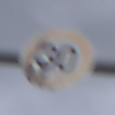
Verkehrszeichen: Geschwindigkeit30
Umgebung: Outdoor, Urban
Tageszeit: MorningAfternoon
Wetter: Overcast
Licht: Natural
Jahreszeit: NotSpecified
Kontrast: LowContrast